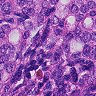
Metastatic tissue present: yes